RGB frame:
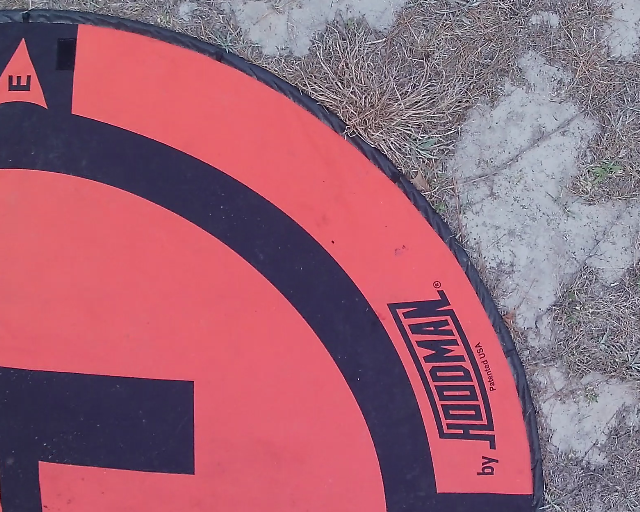
Thermal frame:
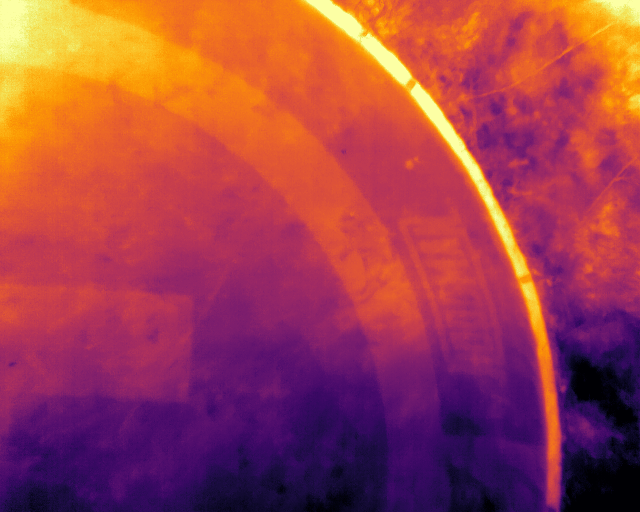
Captured: 2026-02-26 03:12:21
Pixels at or above 80 °C: 0 (fraction of frame: 0)